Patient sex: M
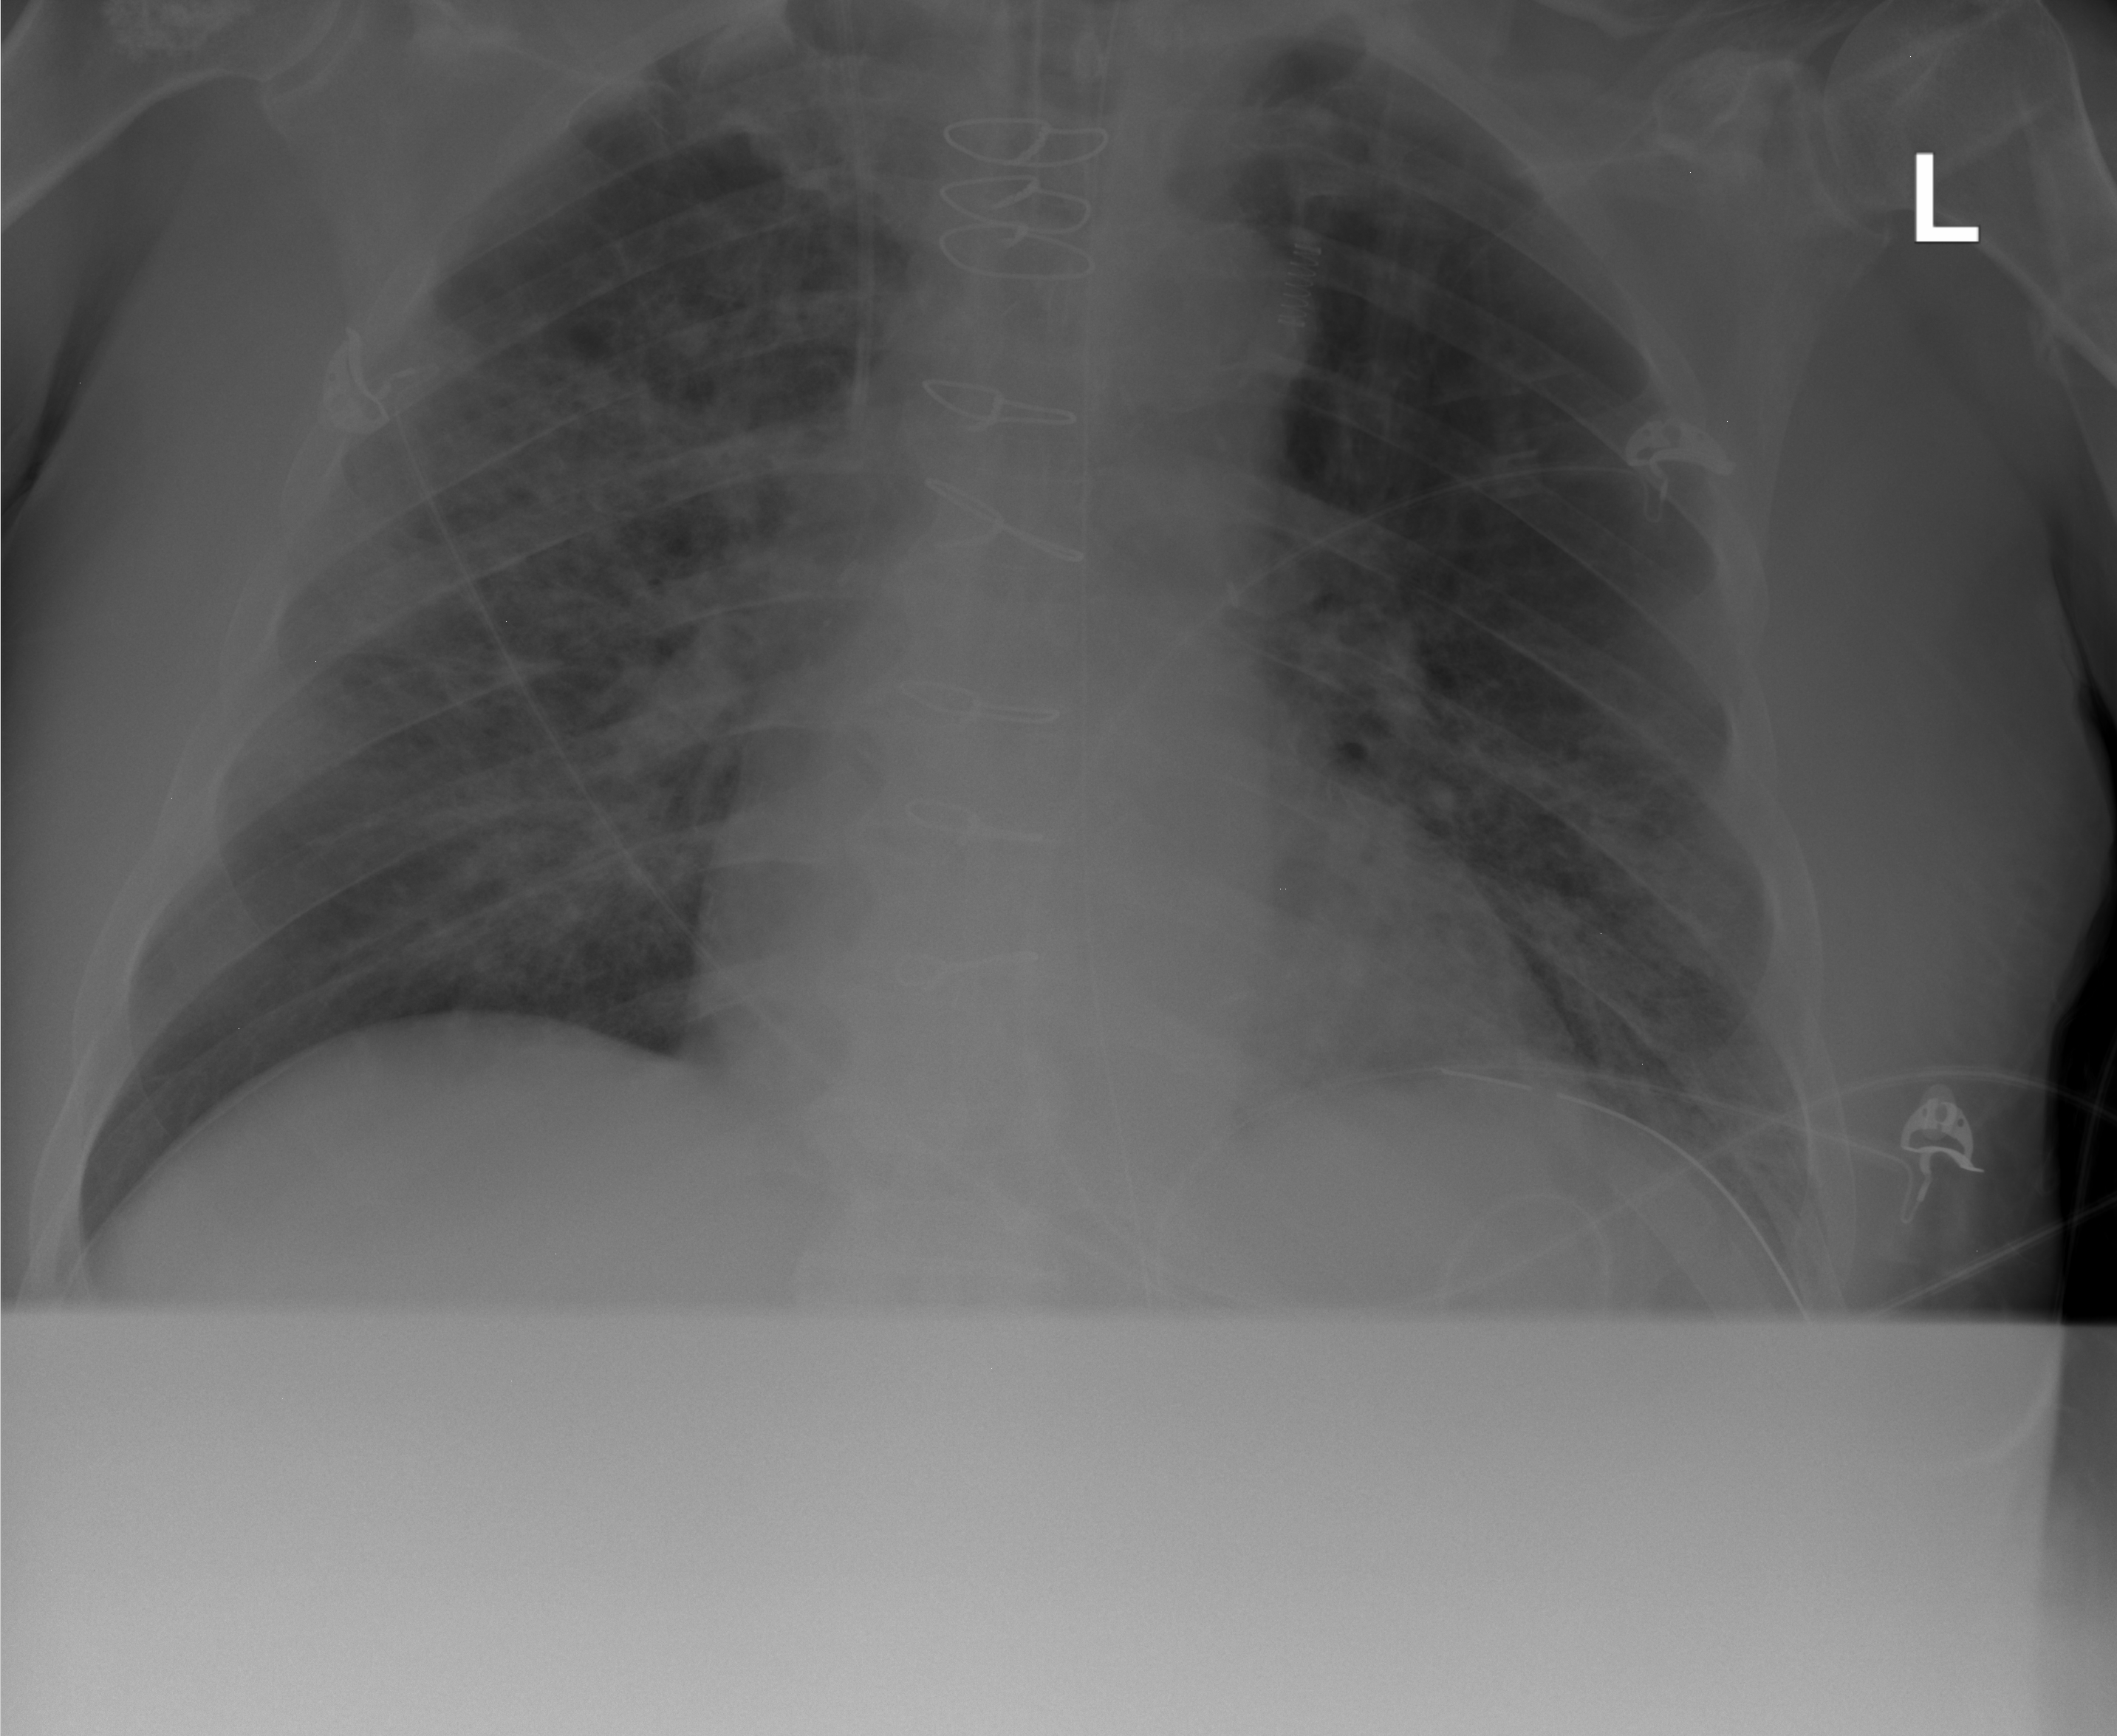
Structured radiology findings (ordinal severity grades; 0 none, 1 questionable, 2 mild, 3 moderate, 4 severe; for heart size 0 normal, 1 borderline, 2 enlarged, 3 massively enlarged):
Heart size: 0
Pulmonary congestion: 0
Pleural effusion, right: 0
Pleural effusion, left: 0
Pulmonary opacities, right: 3
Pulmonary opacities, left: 2
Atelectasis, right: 2
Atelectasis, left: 2